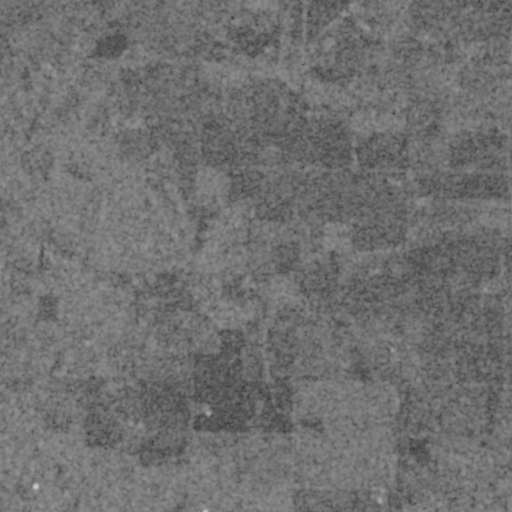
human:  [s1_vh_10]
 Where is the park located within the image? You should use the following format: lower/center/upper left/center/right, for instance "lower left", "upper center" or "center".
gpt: The park is located in the upper right of the image.
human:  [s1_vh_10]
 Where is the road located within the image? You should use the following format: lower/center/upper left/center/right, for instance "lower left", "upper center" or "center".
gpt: There is no road in the image.

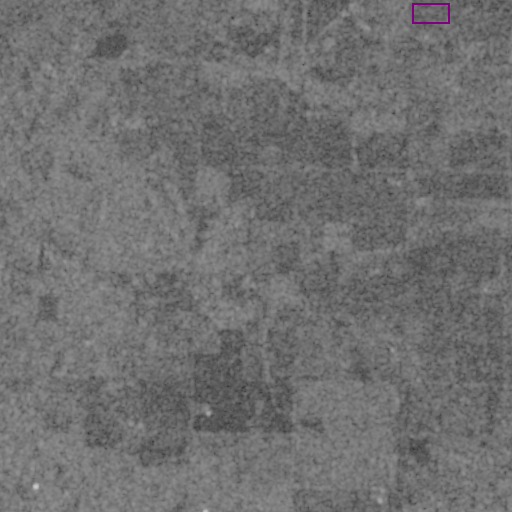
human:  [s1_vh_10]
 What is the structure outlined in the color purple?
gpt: The structure outlined in purple is a park.
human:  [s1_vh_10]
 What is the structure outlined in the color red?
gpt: There is no red outline.